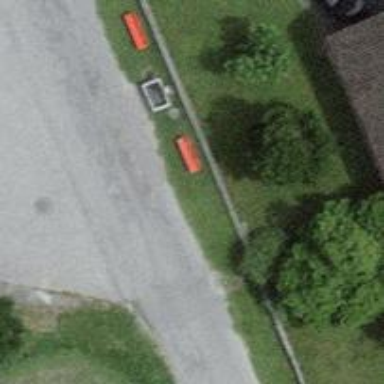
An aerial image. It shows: Red bench.